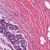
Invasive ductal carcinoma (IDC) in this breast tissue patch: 0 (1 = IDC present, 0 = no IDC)